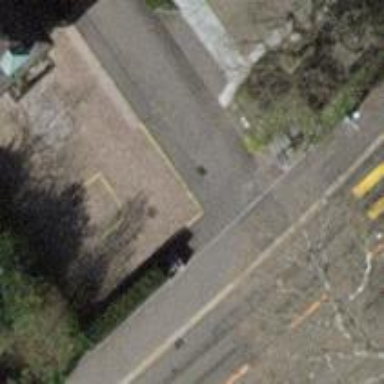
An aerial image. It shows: Unmarked crossing with traffic calming table on the road.